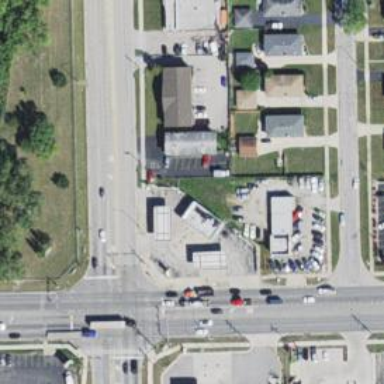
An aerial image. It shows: Convenience shop.